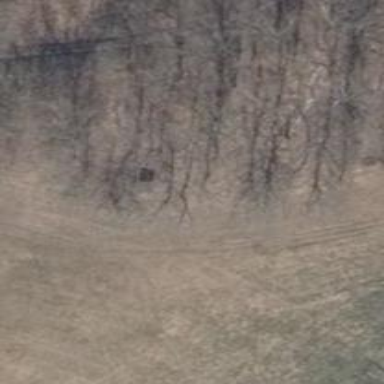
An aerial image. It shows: Hunting stand.